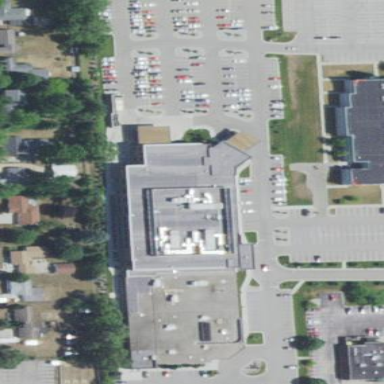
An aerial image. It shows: Healthcare facility identified as hospital.